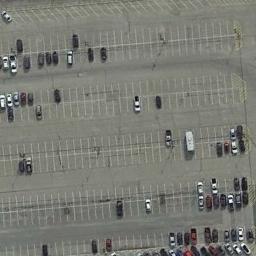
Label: parking_lot